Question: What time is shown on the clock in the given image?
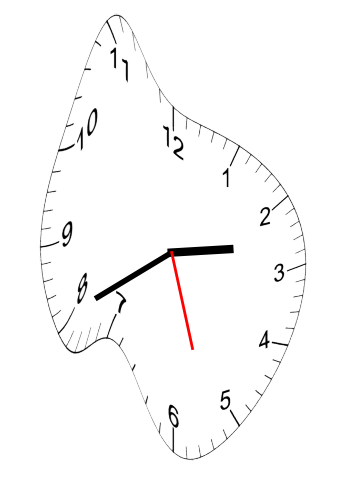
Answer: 02:40:27